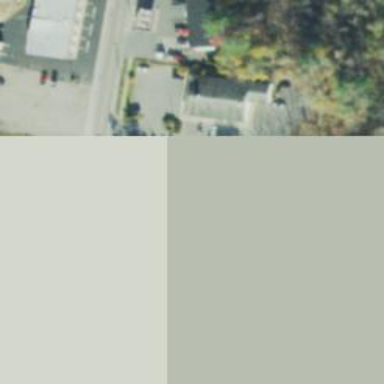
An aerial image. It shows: Convenience shop.